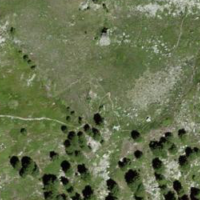
EUNIS habitat code: 26
Species observed at this site:
Arctostaphylos uva-ursi